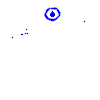
Particle: pion